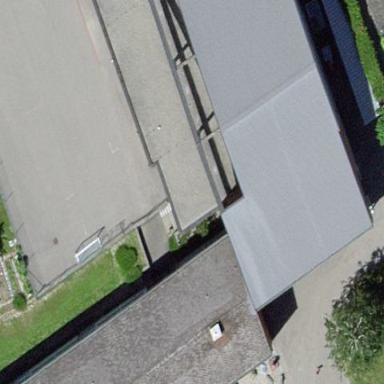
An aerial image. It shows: School building.